Question: Given a description of the three-view drawing of a solid figure, find the maximum number of small cubes that the solid figure can be composed of when the three-view constraints are met.
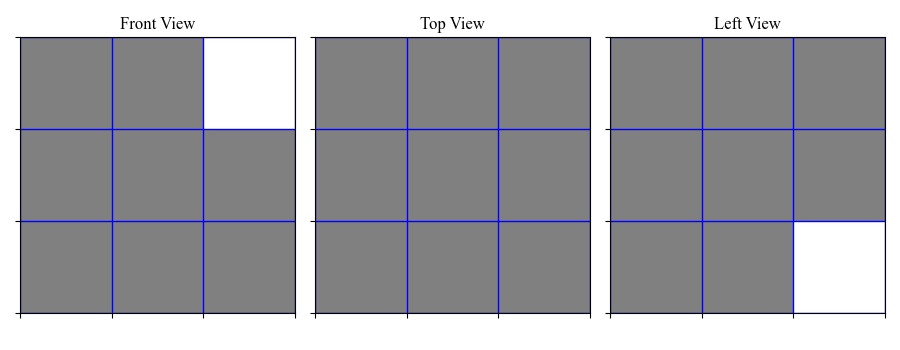
Answer: 21